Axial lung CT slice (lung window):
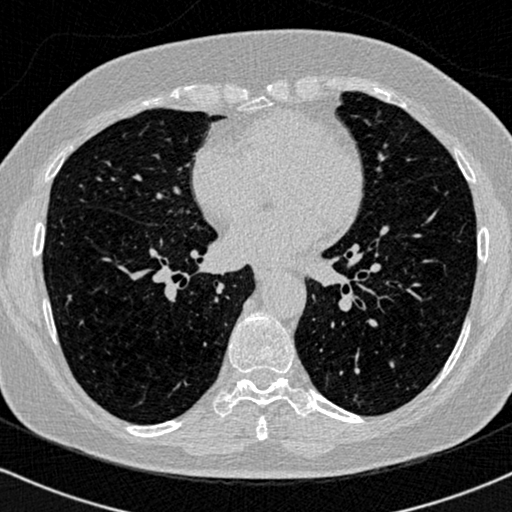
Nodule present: no